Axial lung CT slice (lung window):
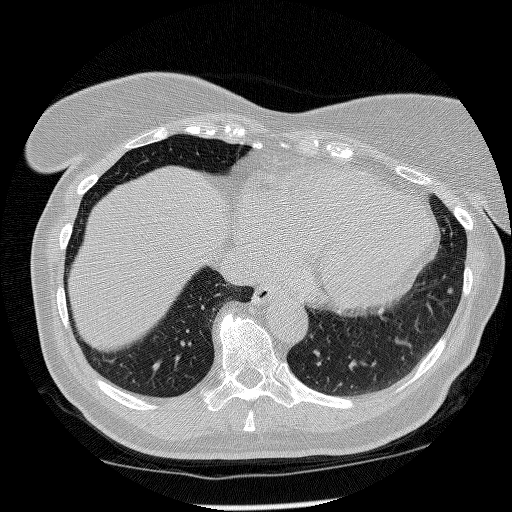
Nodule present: yes
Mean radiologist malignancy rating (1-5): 2